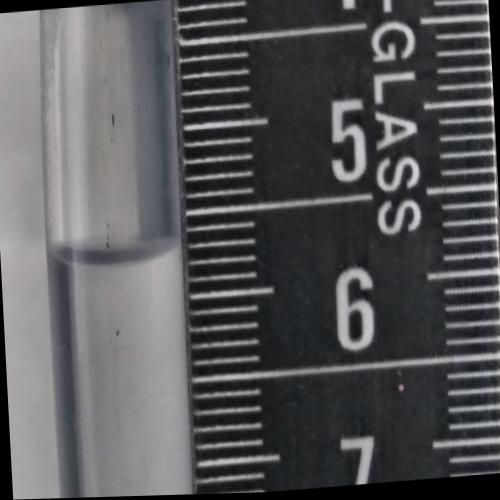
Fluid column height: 5.7 cm